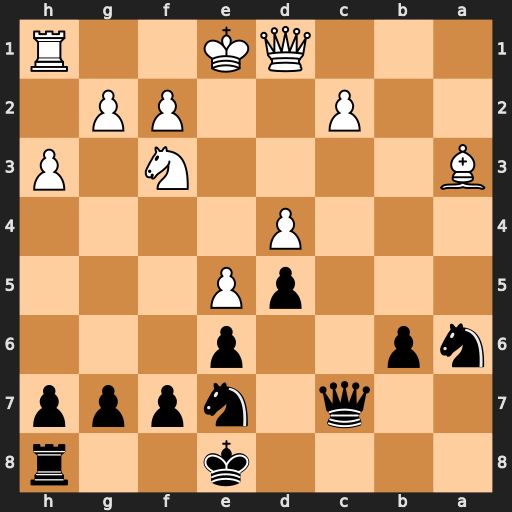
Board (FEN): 4k2r/2q1nppp/np2p3/3pP3/3P4/B4N1P/2P2PP1/3QK2R
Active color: b
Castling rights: Kk
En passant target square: -
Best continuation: Qc3+ Qd2 Qxa3